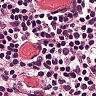
Metastatic tissue present: no